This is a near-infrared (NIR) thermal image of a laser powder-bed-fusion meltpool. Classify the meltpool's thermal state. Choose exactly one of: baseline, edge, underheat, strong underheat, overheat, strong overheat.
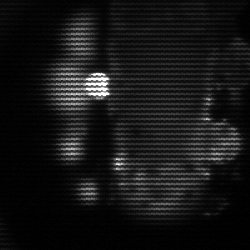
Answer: strong underheat